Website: crate-barrel
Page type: billing-address
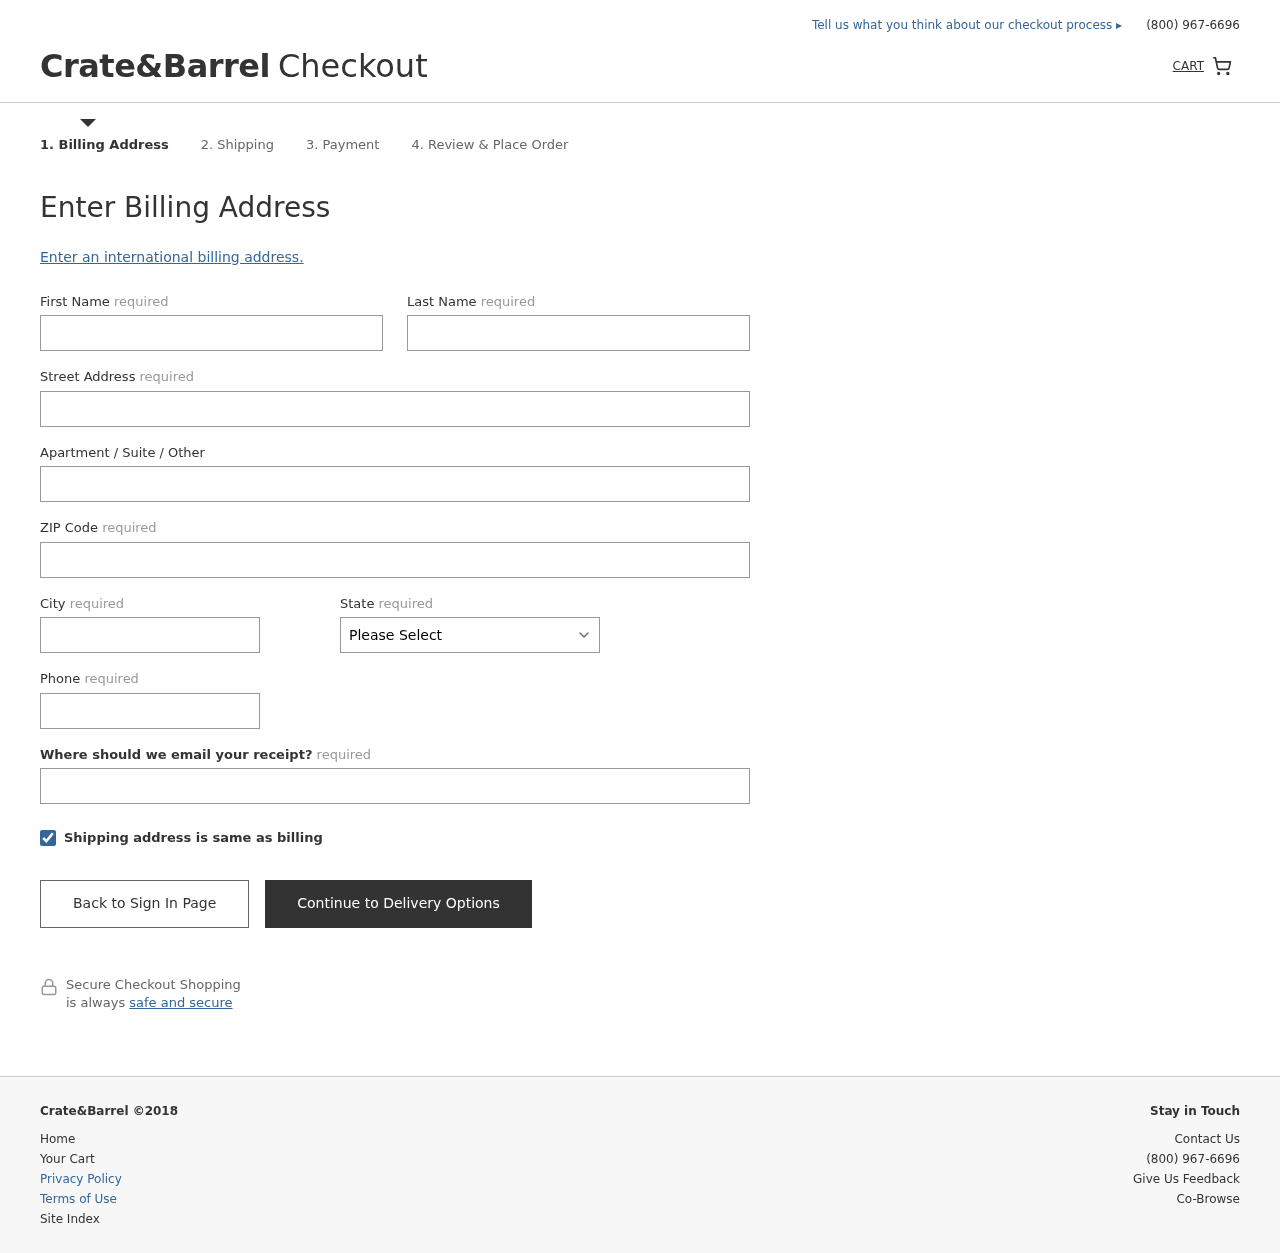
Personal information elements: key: PII_STATE
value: Texas
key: PII_FIRSTNAME
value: Sean
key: PII_LASTNAME
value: Sparks
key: PII_STREET
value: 177 Brown Spurs Apt. 993
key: PII_STREET2
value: Apt. 042
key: PII_POSTCODE
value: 62969
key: PII_CITY
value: Danielfort
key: PII_PHONE
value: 7766956669
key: PII_EMAIL
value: sean_sparks@gmail.com